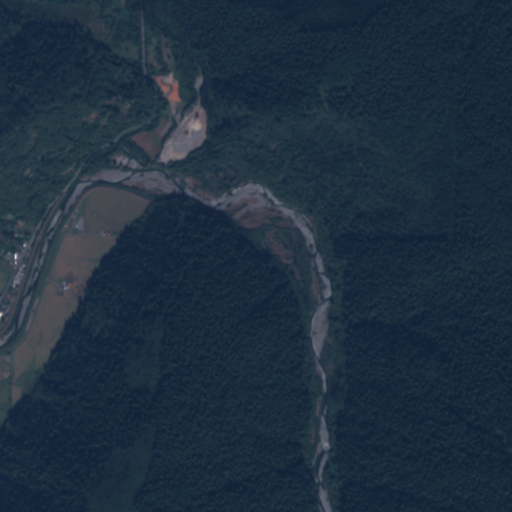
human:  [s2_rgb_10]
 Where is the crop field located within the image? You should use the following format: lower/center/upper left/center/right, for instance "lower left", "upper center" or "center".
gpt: The crop field is located in the lower left of the image.
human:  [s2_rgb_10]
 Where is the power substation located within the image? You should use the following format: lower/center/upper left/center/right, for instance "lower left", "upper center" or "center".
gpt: The power substation is located in the center left of the image.
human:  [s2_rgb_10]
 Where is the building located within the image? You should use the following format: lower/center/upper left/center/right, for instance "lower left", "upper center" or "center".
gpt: The building is located in the upper left of the image.
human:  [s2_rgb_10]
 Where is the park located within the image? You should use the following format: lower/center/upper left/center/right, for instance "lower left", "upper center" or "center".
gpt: There is no park in the image.